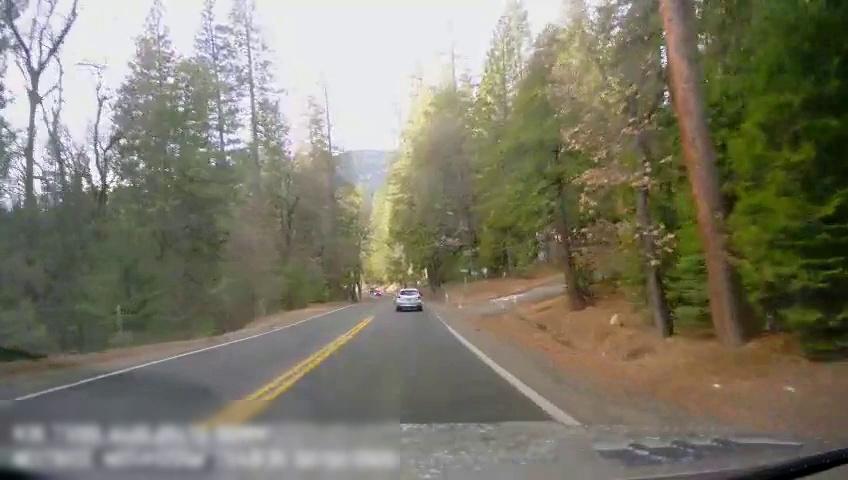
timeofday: Day
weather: Sunny
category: Drivable Space
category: Vehicles | Car
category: Lanes | Opposite Lane
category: Lanes | Current Lane
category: Lanes | Current Lane
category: Lanes | Current Lane